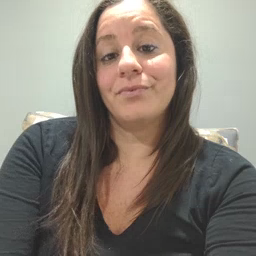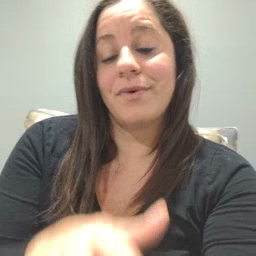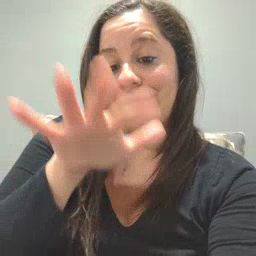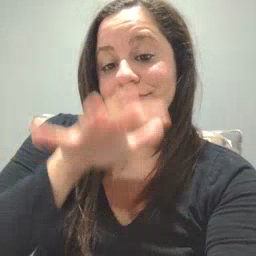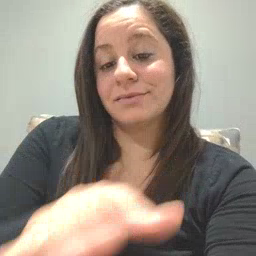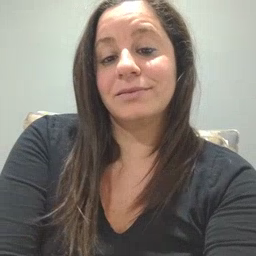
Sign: alligator